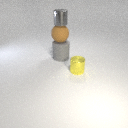
small gray metal cylinder above large gray rubber cylinder